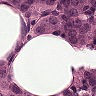
Metastatic tissue present: yes